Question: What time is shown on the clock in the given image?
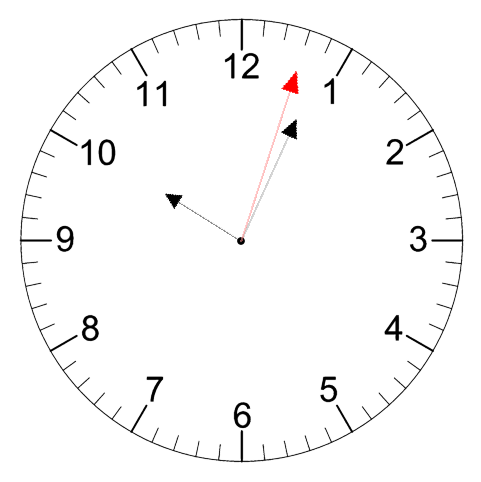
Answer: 10:04:03